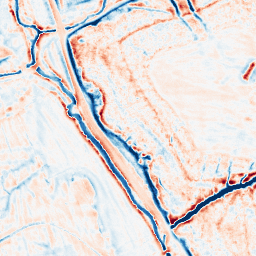
Category: edge_preserving
Decomposition family: bilateral
Decomposition parameters: d: 15
sigma_color: 150
sigma_space: 75
Upsampling method: regularized
Upsampling parameters: scale: 2
lambda_reg: 0.001
Upsampling scale: 2